Interaction volume radius: 5 \u00c5
Interaction volume height: 30 \u00c5
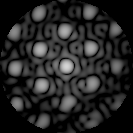
Disorder parameter: 0.2408